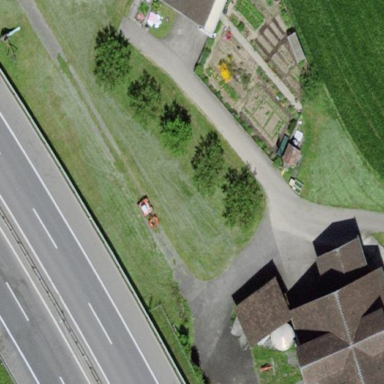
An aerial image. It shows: Farmyard in rural farm setting.